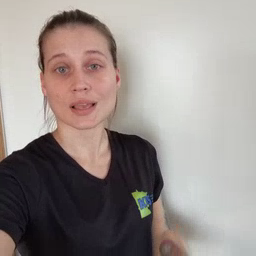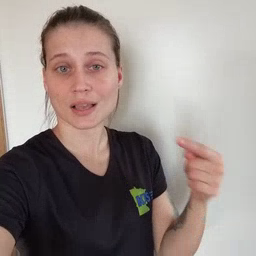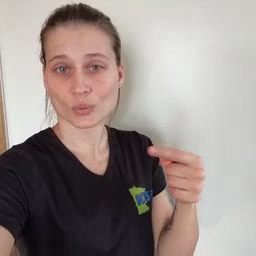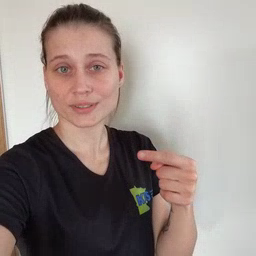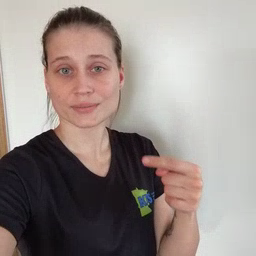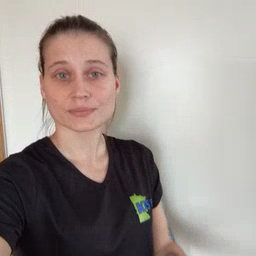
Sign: owie